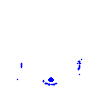
Particle: electron